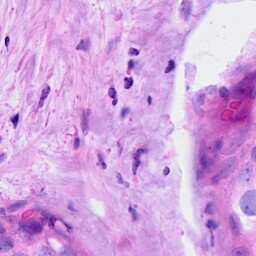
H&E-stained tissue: Breast